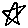
Label: star